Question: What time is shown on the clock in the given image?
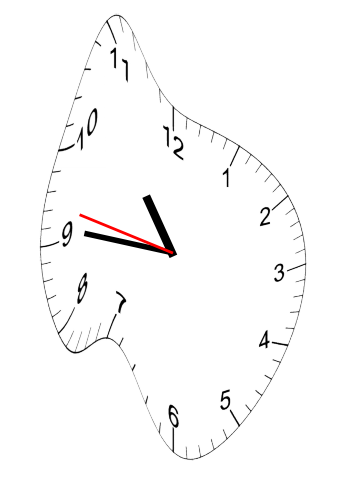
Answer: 10:45:47